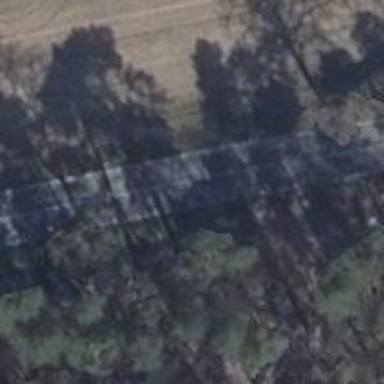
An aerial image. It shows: Secondary road with asphalt surface.